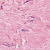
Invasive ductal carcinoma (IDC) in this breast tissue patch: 0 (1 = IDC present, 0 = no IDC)